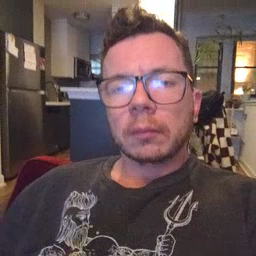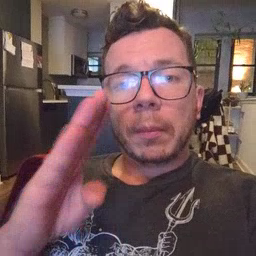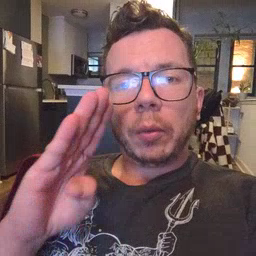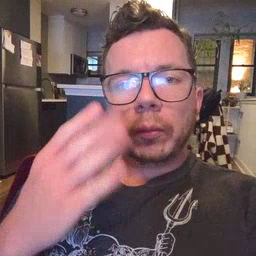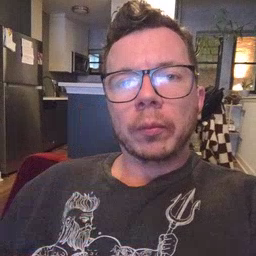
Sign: blue